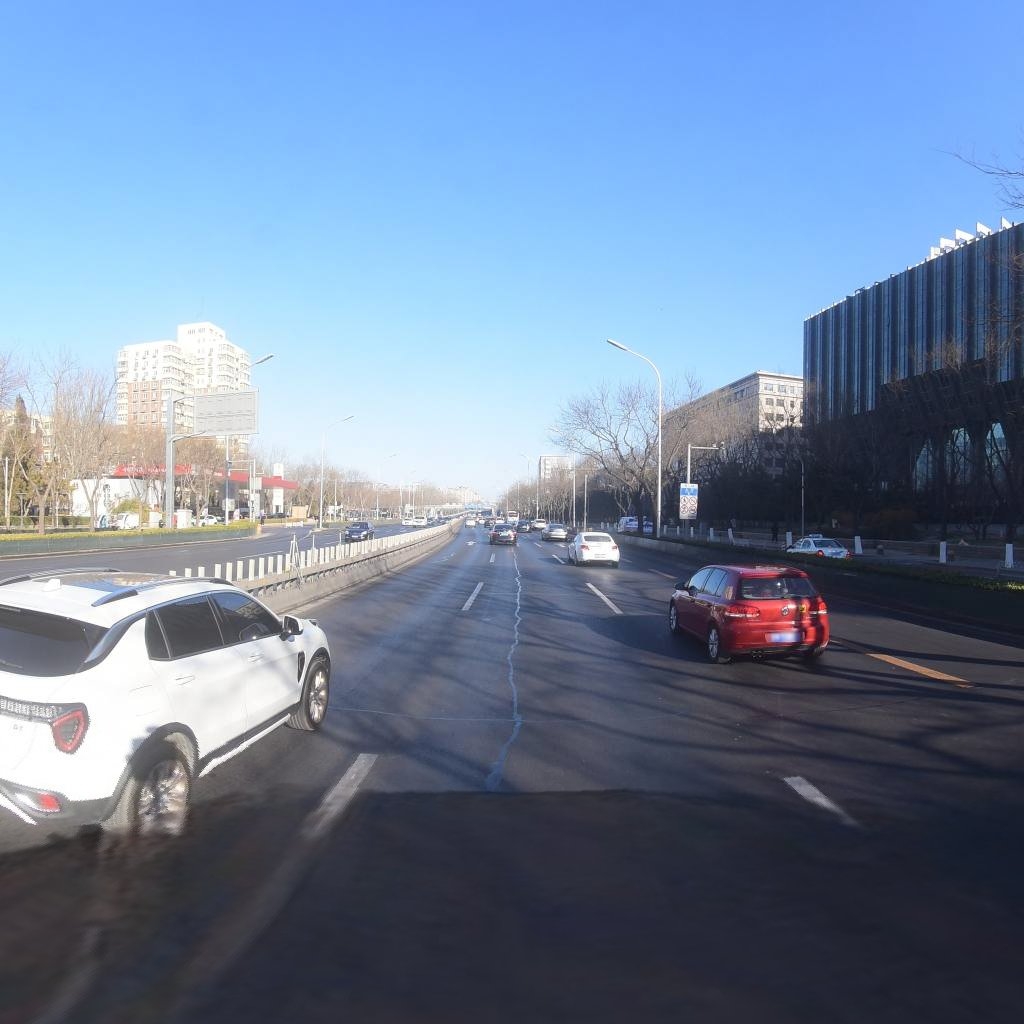
Region: Xicheng
Road damage annotations: transverse patch, longitudinal patch, transverse patch